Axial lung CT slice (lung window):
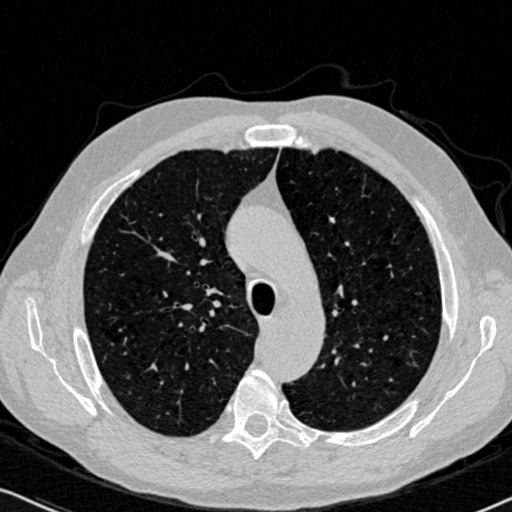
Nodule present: no